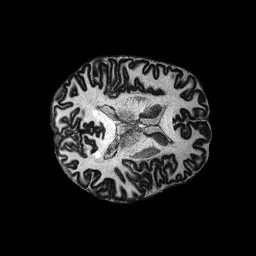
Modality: MP2RAGE
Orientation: axial